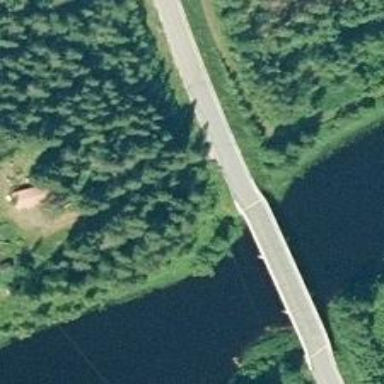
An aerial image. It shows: Tertiary road passing over bridge.